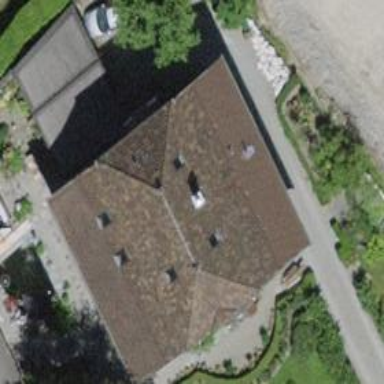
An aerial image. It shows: Detached building with half-hipped roof shape.